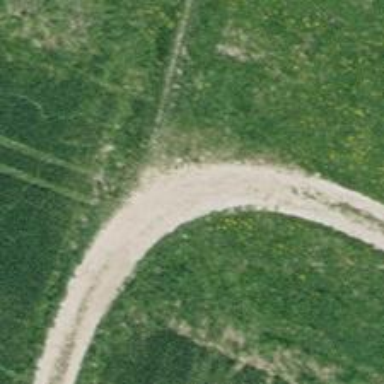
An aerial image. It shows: Ground track with grade3 quality.